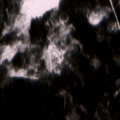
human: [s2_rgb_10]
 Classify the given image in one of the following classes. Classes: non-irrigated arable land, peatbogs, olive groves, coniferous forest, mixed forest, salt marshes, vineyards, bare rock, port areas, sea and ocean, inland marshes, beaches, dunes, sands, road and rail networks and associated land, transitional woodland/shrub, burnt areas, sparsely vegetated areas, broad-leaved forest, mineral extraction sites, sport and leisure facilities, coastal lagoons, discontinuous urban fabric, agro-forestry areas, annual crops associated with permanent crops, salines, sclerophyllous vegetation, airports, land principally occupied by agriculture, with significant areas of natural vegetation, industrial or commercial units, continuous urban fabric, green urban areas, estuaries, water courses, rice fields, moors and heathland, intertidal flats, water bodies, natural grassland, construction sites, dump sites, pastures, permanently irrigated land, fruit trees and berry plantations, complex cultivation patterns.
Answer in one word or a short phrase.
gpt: coniferous forest, transitional woodland/shrub, peatbogs